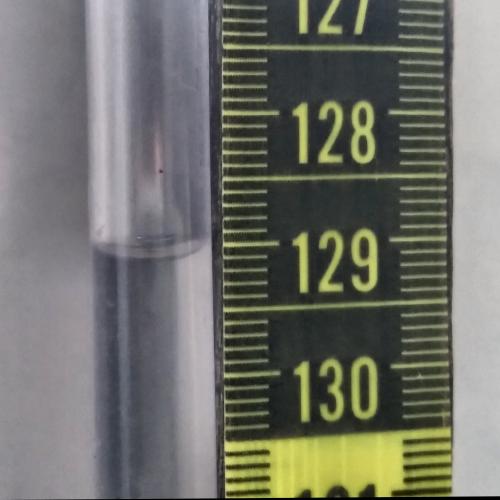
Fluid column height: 129.0 cm